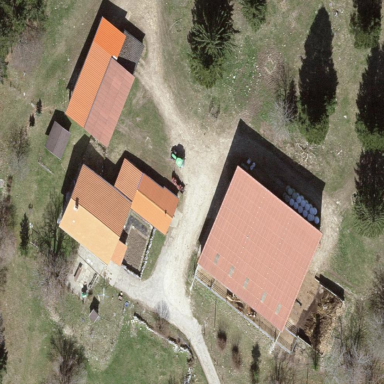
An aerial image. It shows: Farmyard area.